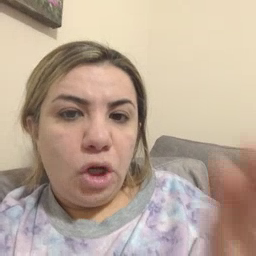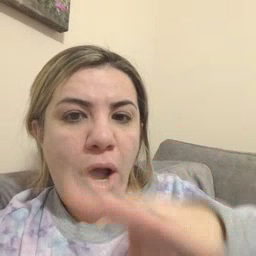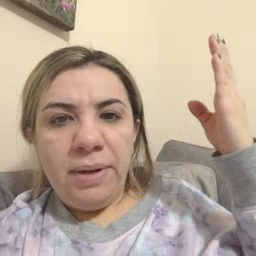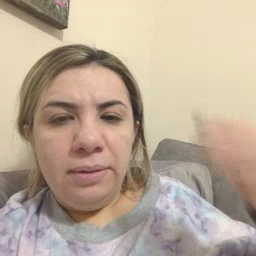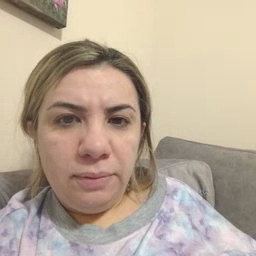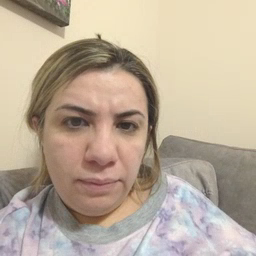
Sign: open